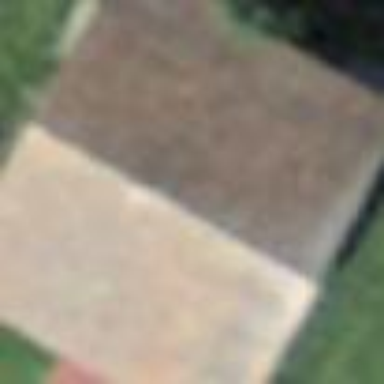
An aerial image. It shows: Rural barn.